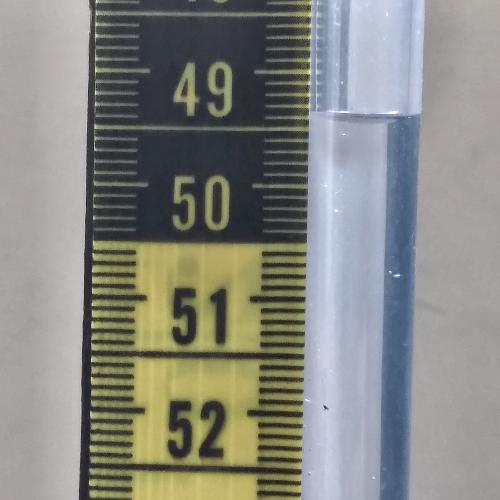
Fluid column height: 49.4 cm